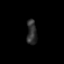
Tissue: skin
Cell type: Epithelial cells
Senescence score: 0.2834
Nuclear area (px): 233
Mean DAPI intensity: 48.931